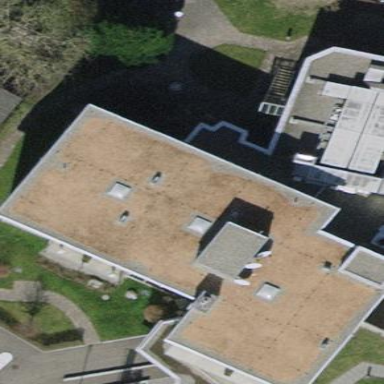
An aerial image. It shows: Hospital building.